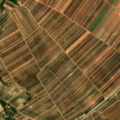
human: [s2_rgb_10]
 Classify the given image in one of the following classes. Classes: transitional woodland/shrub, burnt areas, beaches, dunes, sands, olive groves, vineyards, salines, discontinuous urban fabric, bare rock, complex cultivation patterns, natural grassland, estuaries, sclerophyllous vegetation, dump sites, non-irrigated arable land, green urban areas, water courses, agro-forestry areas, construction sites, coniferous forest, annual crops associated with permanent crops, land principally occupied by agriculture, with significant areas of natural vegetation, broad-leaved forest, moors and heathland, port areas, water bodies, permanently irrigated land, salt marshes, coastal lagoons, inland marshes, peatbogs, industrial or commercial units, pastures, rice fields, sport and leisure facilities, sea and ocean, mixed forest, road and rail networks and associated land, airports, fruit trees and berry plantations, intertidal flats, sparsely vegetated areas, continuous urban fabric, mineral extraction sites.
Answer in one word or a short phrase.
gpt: non-irrigated arable land, vineyards